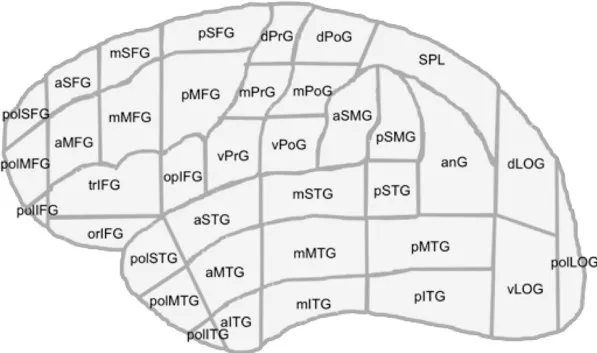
Cortical parcellation system (CPS). This graph shows the location of all regions of the CPS.
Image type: chart (chart)